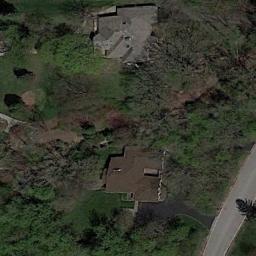
Label: residential